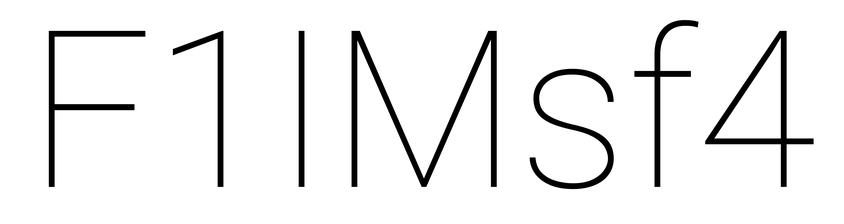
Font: Roboto_Thin